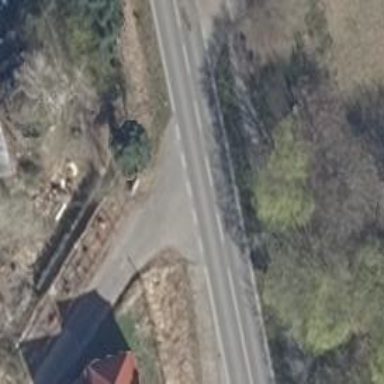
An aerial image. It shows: Road with "give way" sign.